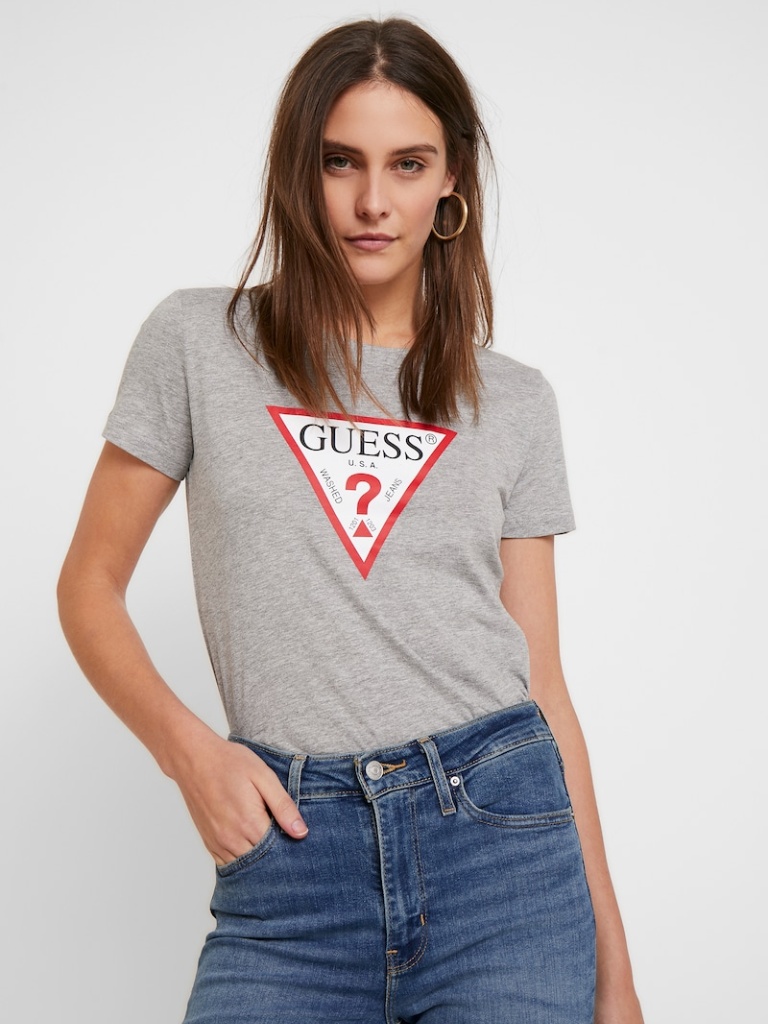
cotton tight short sleeve hip length French Tucked crew t-shirt